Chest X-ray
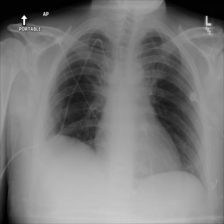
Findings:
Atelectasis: negative
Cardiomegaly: negative
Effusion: negative
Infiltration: negative
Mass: negative
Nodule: negative
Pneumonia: negative
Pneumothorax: negative
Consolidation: negative
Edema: negative
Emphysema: negative
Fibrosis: negative
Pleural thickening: negative
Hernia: negative